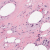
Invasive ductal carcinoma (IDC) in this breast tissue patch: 0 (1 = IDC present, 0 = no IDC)